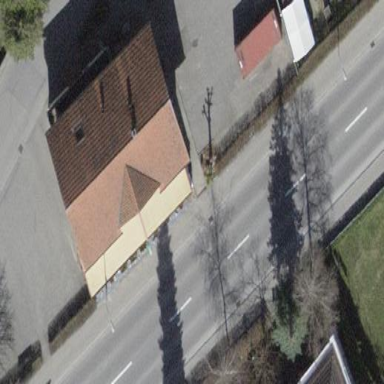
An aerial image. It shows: Retail building.